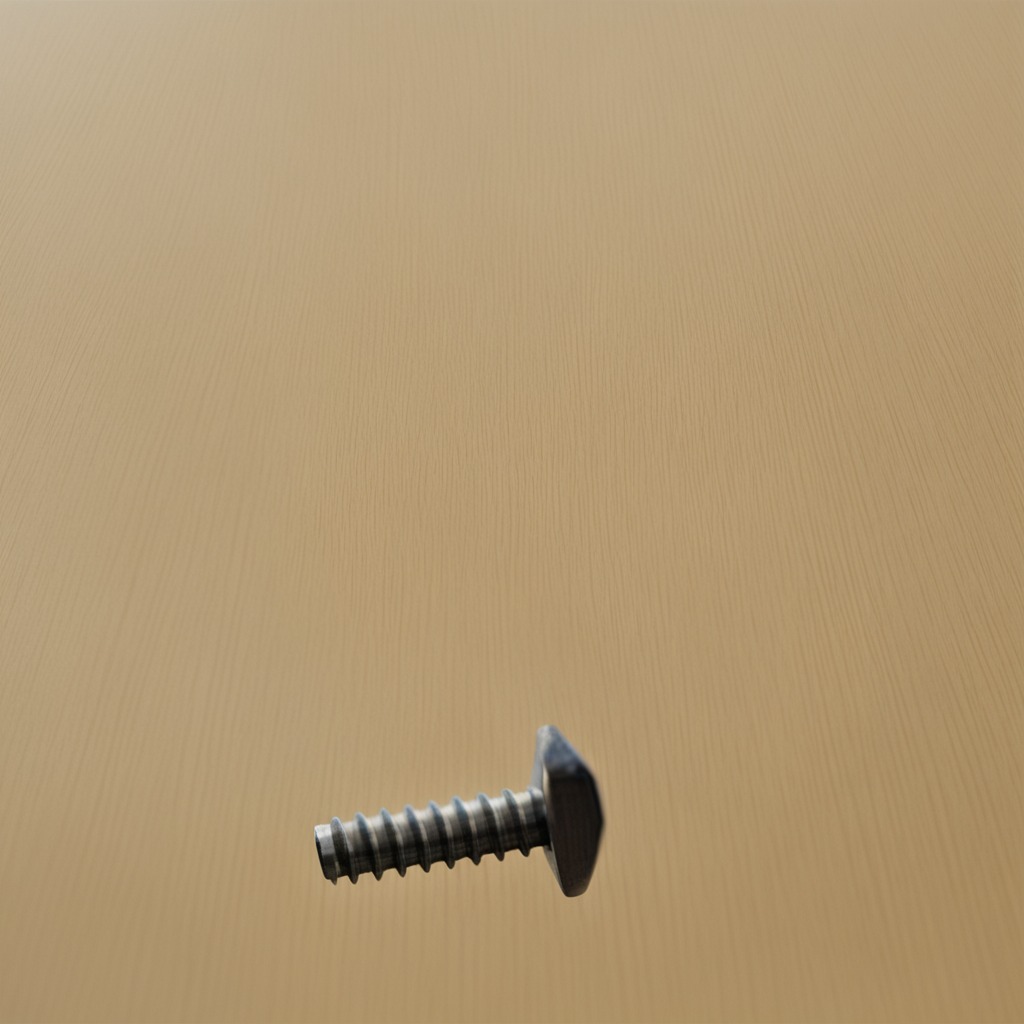
A metal screw lies on the plywood surface in a paint workshop lit by afternoon window light.